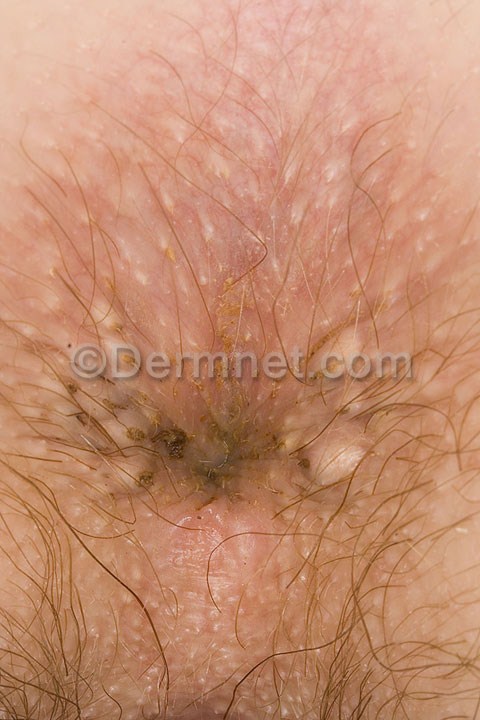
Disease: Acne and Rosacea Photos